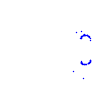
Particle: kaon